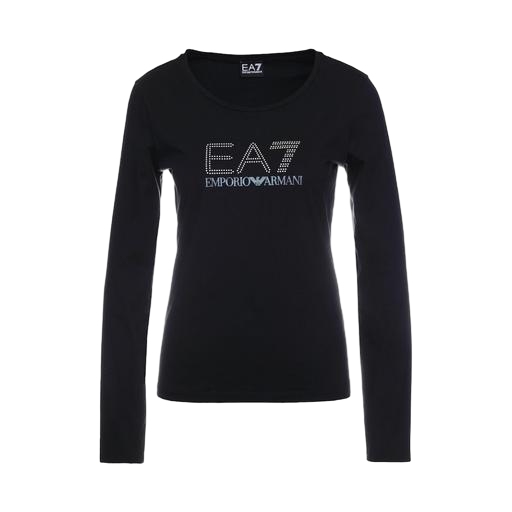
longsleeve t-shirt, long sleeve tee, black round neck long sleeve t-shirt, white background